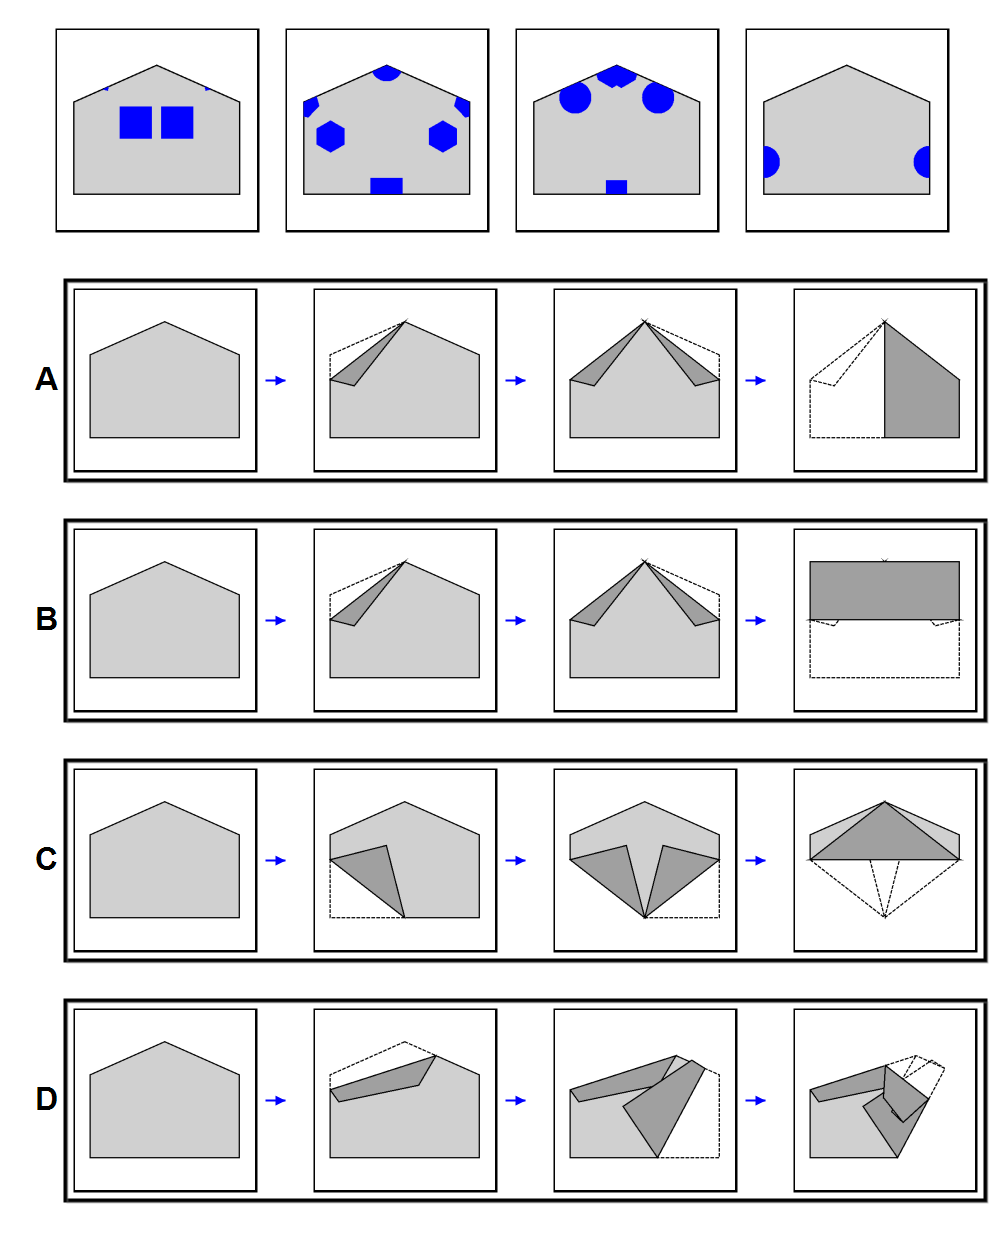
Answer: A